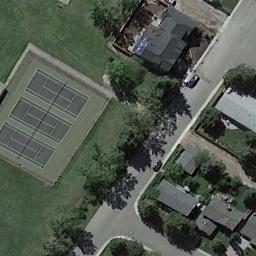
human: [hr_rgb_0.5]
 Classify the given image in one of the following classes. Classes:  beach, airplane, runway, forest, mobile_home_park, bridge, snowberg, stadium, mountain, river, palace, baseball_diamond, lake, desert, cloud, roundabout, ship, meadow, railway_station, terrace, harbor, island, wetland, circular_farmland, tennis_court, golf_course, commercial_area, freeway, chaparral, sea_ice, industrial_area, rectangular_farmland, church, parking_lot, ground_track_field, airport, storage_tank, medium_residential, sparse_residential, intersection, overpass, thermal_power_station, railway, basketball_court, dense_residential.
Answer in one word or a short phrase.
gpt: tennis_court